Interaction volume radius: 5 \u00c5
Interaction volume height: 15 \u00c5
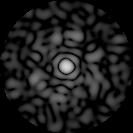
Disorder parameter: 0.8517